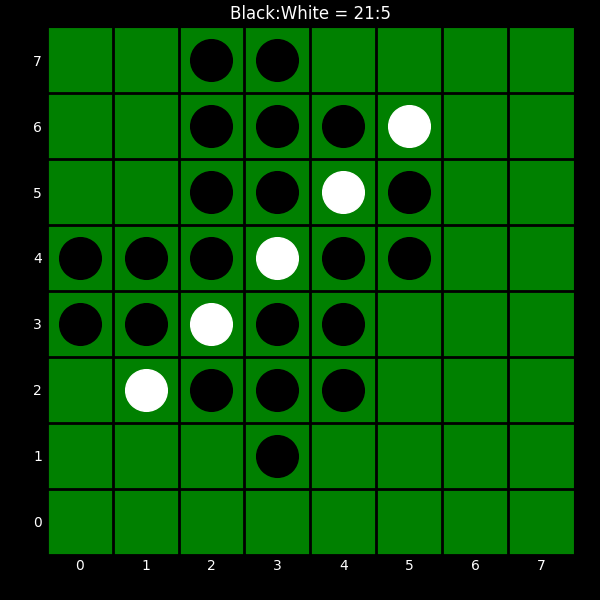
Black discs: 21
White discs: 5